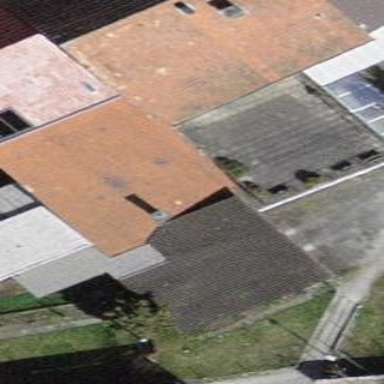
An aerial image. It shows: Building with tiled roof.